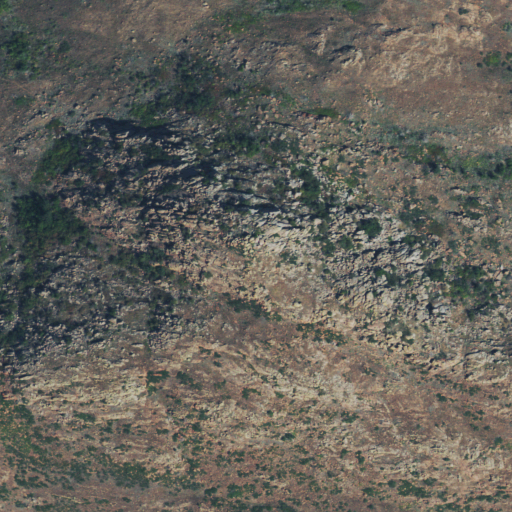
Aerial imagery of mountain in Oklahoma named Mount Lugert containing grassland, shrub, mixed forest, and evergreen forest